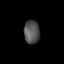
Tissue: skin
Cell type: Epithelial cells
Senescence score: 0.2379
Nuclear area (px): 358
Mean DAPI intensity: 82.961